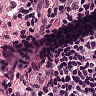
Metastatic tissue present: no